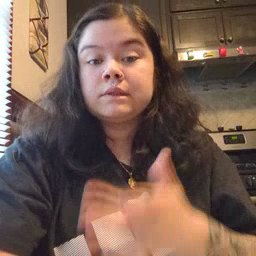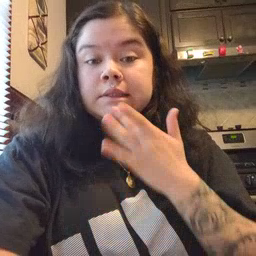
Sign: taste